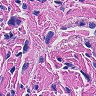
Metastatic tissue present: yes